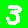
Digit: 3